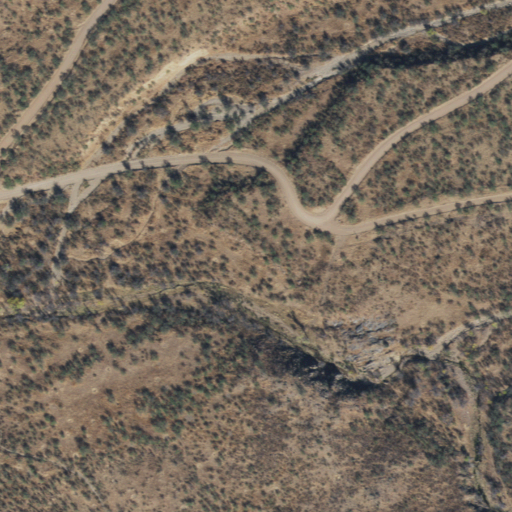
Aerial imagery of valley in Arizona named Alto Gulch containing shrub and grassland